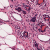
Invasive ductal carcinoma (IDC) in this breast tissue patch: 0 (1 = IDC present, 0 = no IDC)